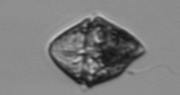
Label: Gyrodinium